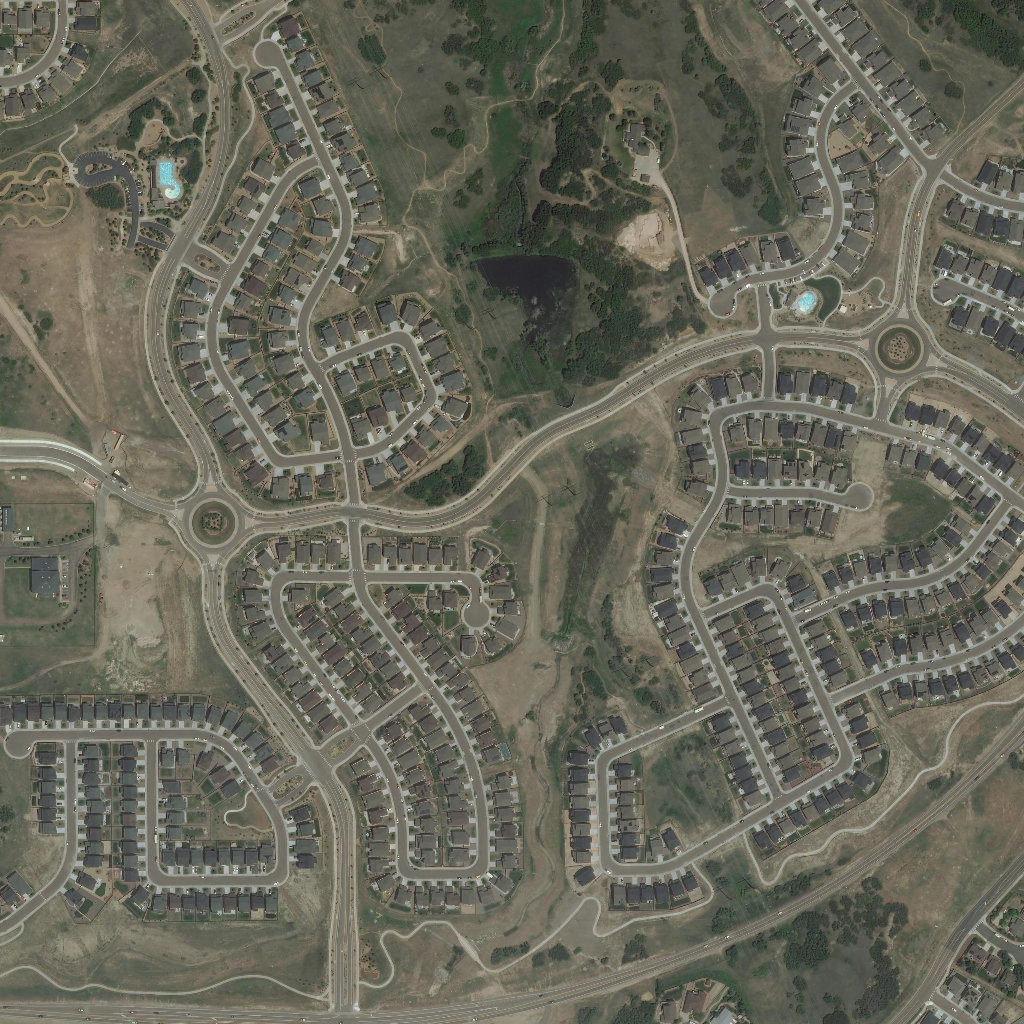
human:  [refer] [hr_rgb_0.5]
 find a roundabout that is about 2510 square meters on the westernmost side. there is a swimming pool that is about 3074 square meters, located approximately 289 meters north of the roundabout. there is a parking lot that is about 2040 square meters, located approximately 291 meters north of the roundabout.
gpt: <box>[[17, 47, 23, 54, 0]]</box>

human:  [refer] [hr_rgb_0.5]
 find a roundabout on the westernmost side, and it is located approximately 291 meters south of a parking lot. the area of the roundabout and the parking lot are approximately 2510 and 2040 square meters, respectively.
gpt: <box>[[17, 47, 23, 54, 0]]</box>

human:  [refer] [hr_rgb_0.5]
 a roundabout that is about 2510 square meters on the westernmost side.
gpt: <box>[[17, 47, 23, 54, 0]]</box>

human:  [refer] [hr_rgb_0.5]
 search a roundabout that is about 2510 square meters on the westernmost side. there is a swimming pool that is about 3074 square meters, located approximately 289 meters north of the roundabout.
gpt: <box>[[17, 47, 23, 54, 0]]</box>